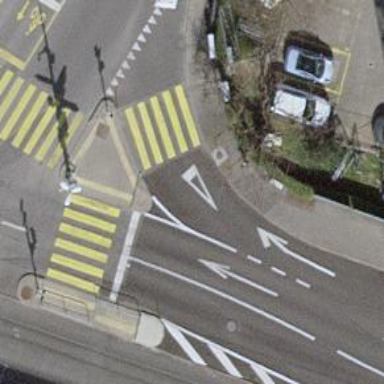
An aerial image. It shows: Uncontrolled crossing on the road.